Brain MRI, t2w sequence, axial 2D slice.
Patient: age 26, sex F, weight 78 kg, height 1.78 m
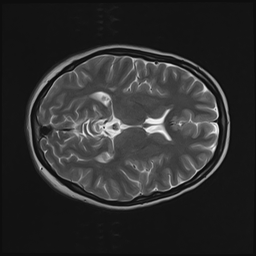